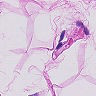
Metastatic tissue present: no